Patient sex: M
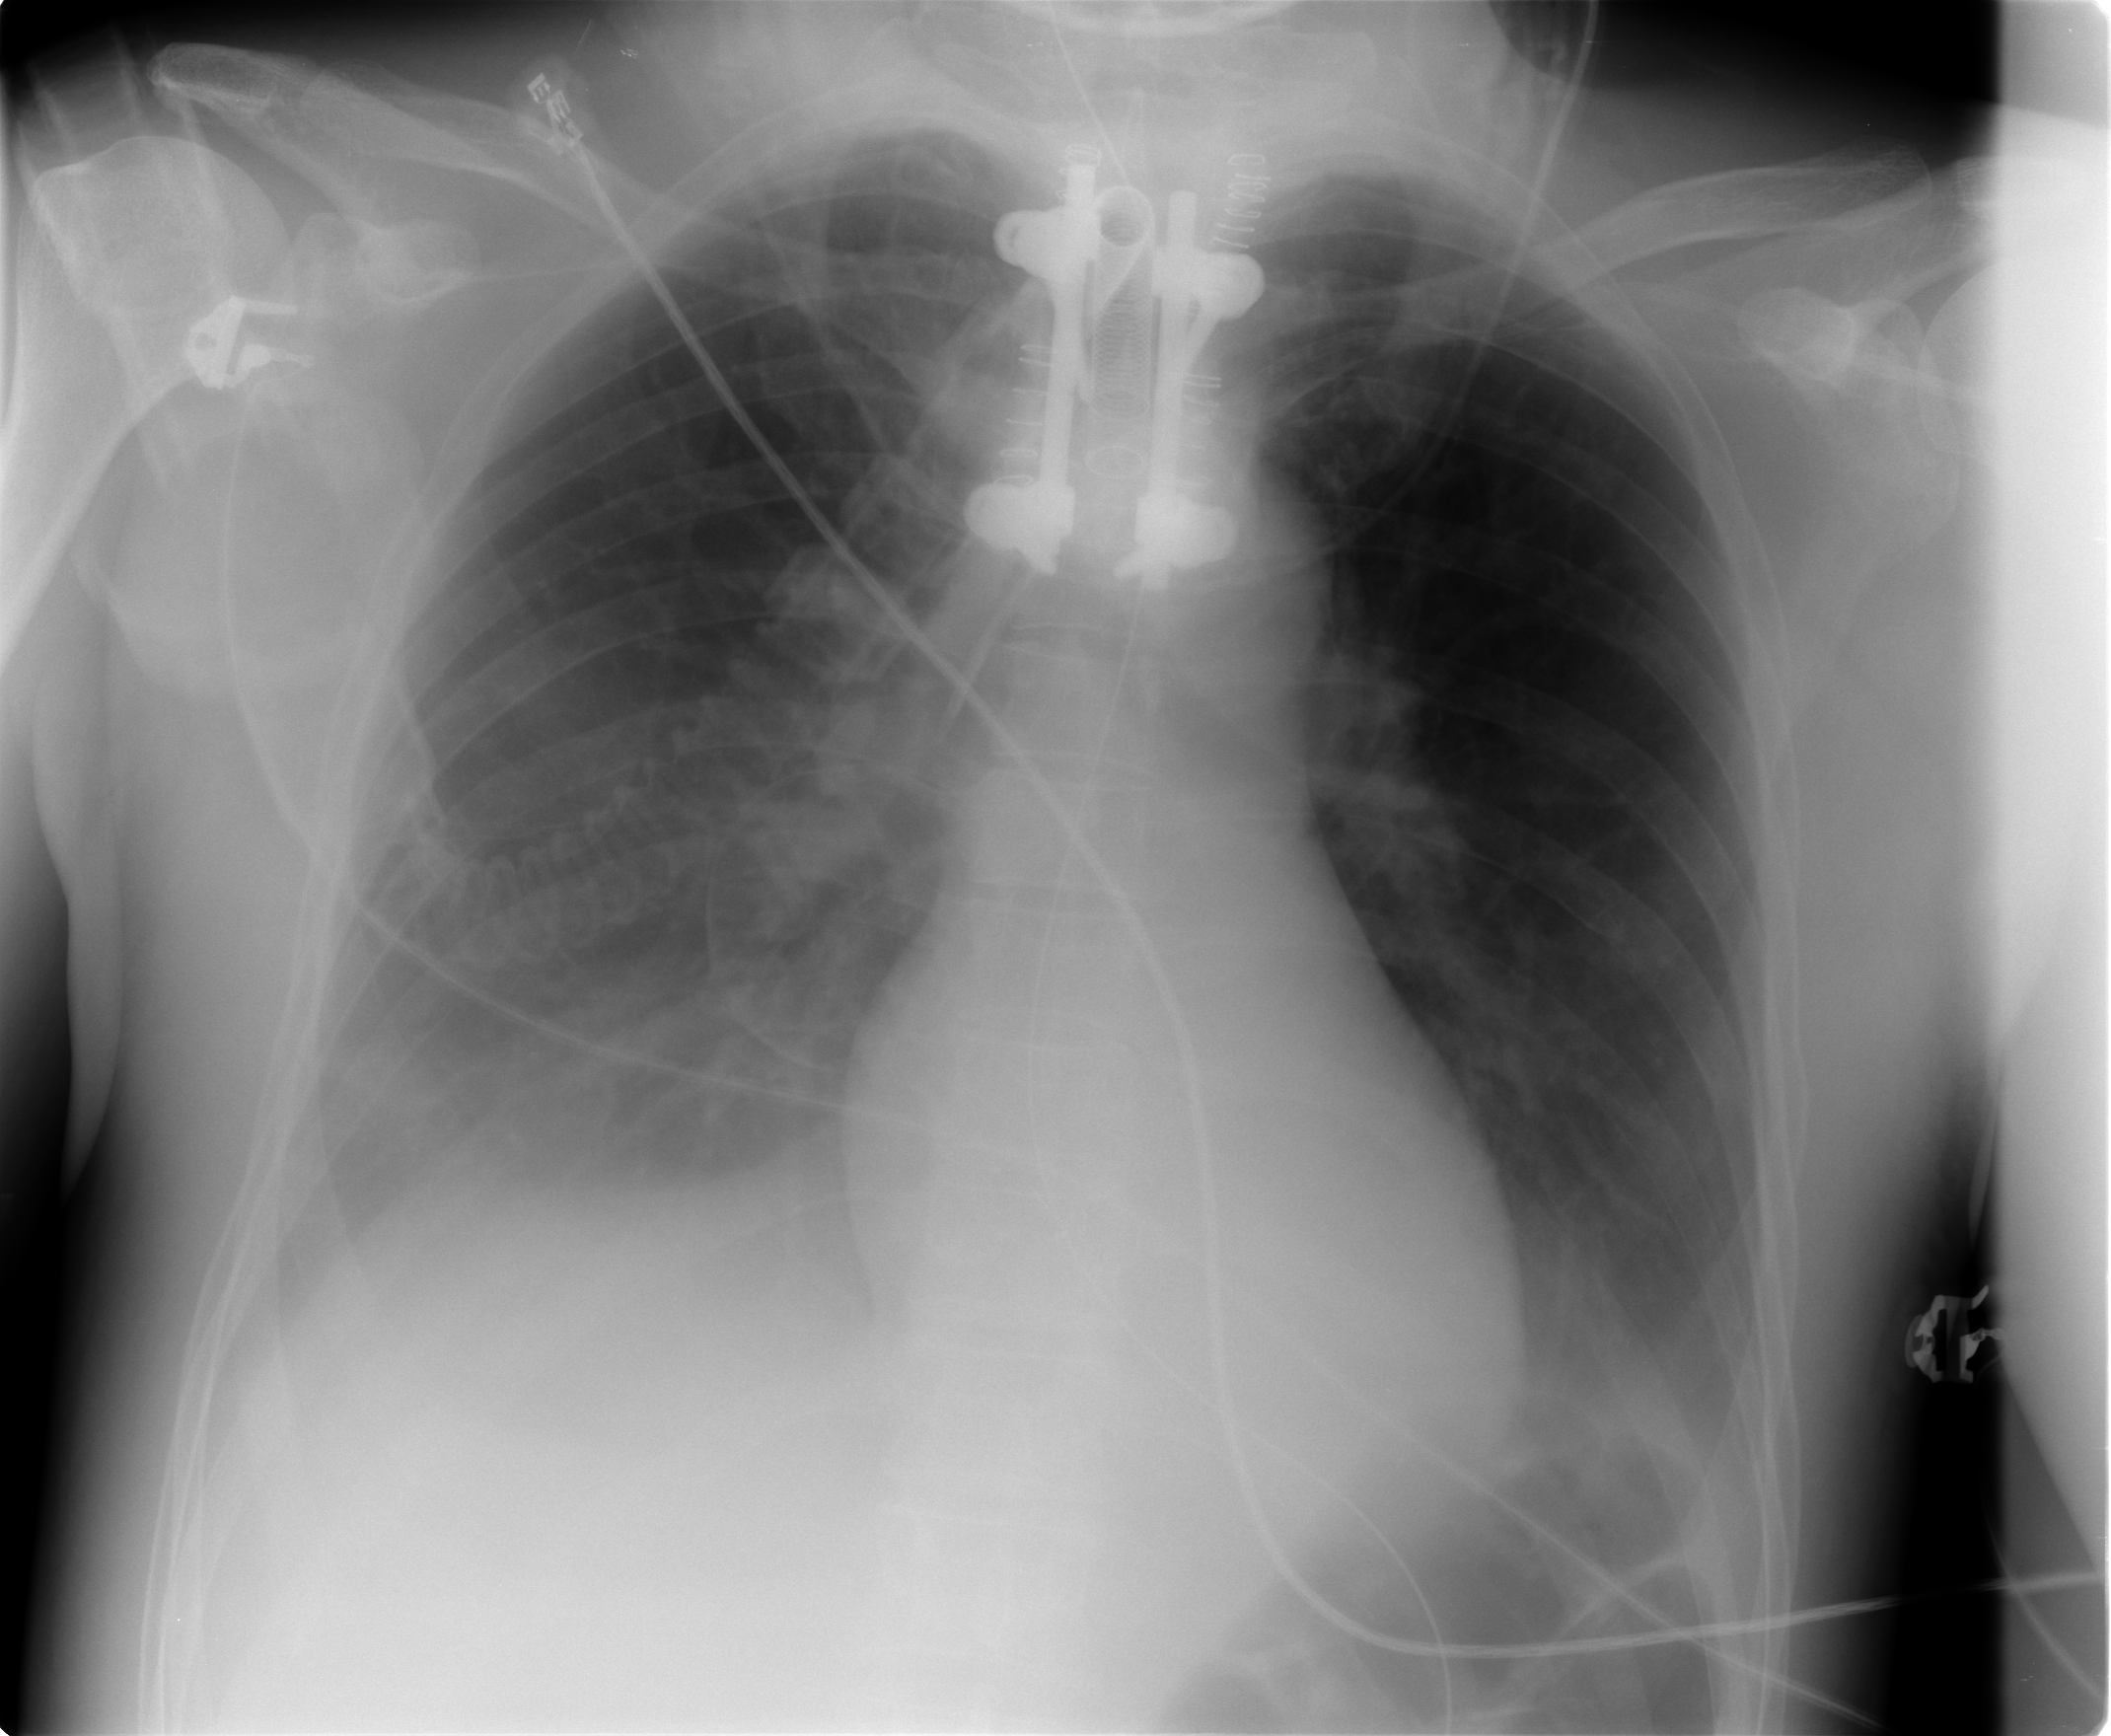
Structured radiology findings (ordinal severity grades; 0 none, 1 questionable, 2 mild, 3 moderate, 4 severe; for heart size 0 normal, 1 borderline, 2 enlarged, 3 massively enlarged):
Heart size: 0
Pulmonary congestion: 0
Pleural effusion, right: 2
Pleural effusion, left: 2
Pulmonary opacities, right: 0
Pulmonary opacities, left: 0
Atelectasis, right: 2
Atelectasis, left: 1